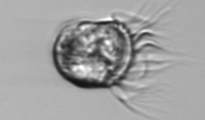
Label: Leegaardiella_ovalis